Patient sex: M
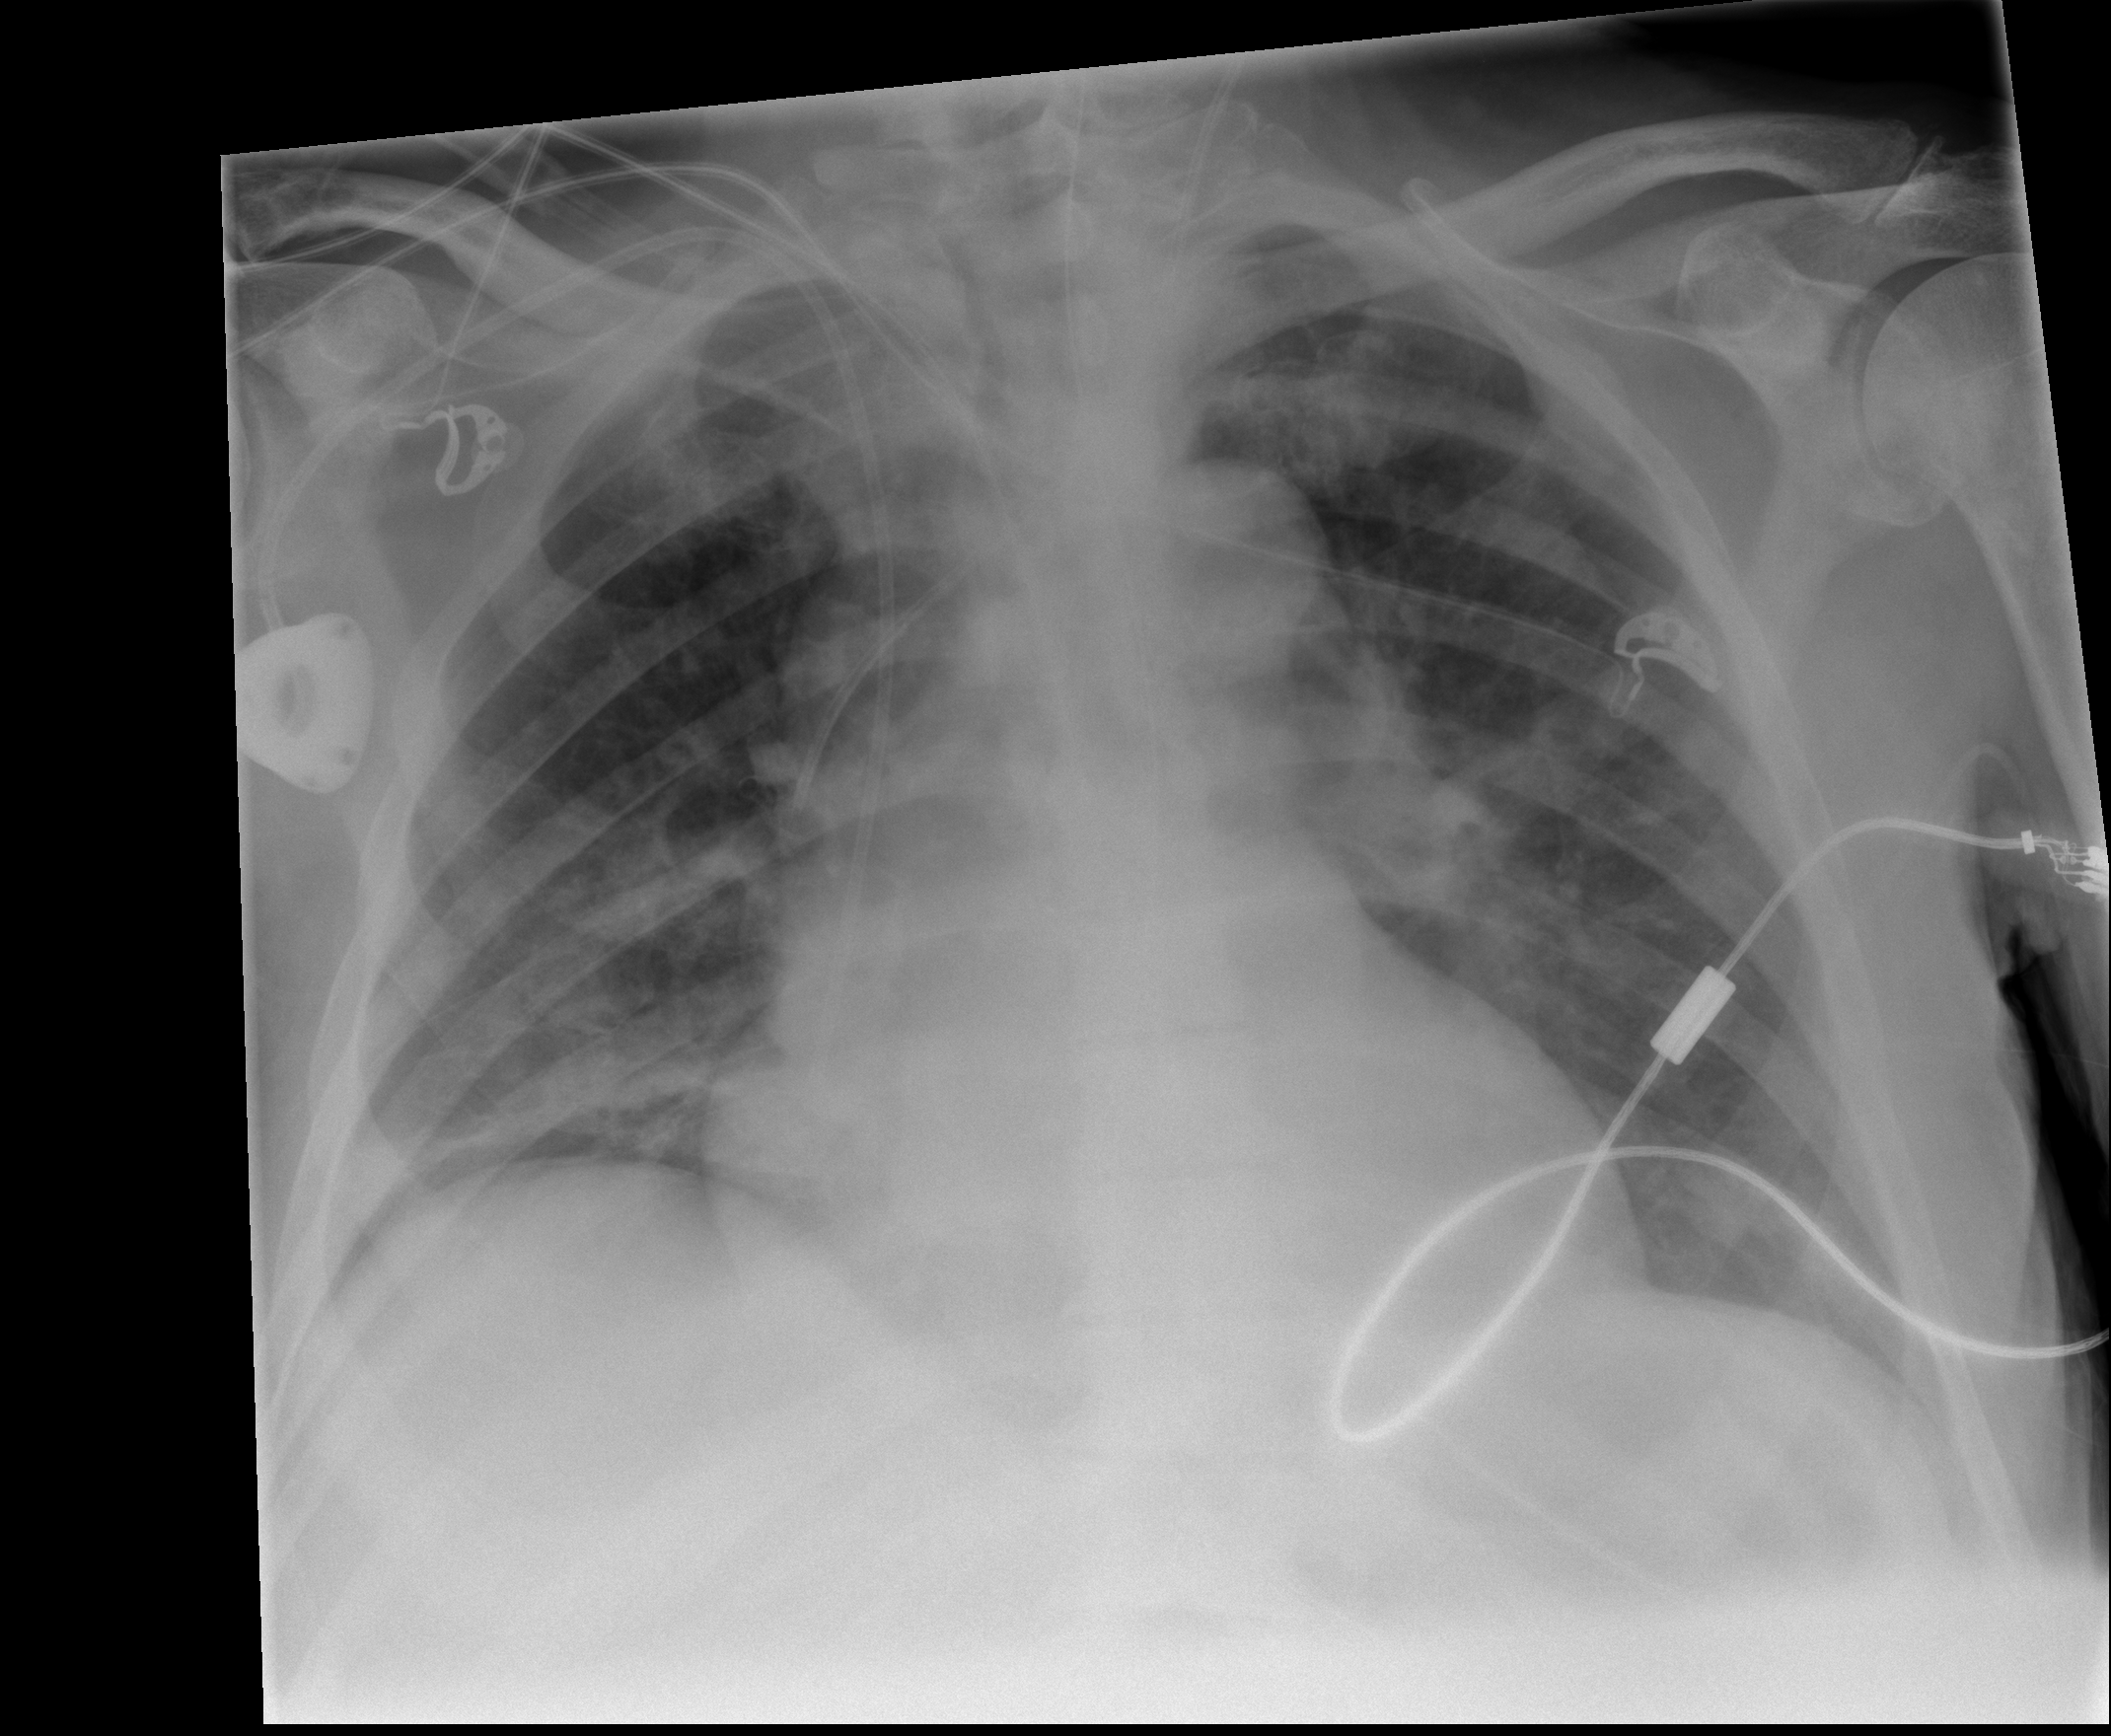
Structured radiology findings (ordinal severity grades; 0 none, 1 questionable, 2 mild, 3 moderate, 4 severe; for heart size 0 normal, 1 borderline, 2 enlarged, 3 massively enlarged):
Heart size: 0
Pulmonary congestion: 0
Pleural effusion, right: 0
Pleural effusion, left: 0
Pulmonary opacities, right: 1
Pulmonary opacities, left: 1
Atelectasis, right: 2
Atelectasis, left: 0